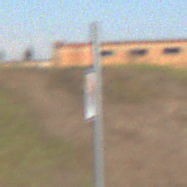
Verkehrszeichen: EndeDerUmleitungsankuendigung
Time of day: MorningAfternoon
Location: Outdoor (Nature)
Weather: PartlyCloudy
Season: NotSpecified
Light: Natural